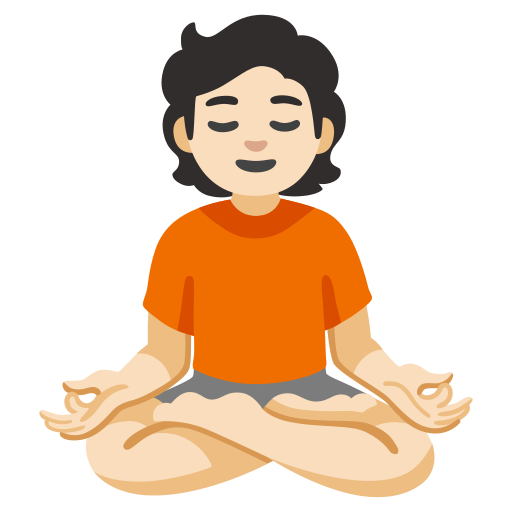
Emoji: 🧘🏻